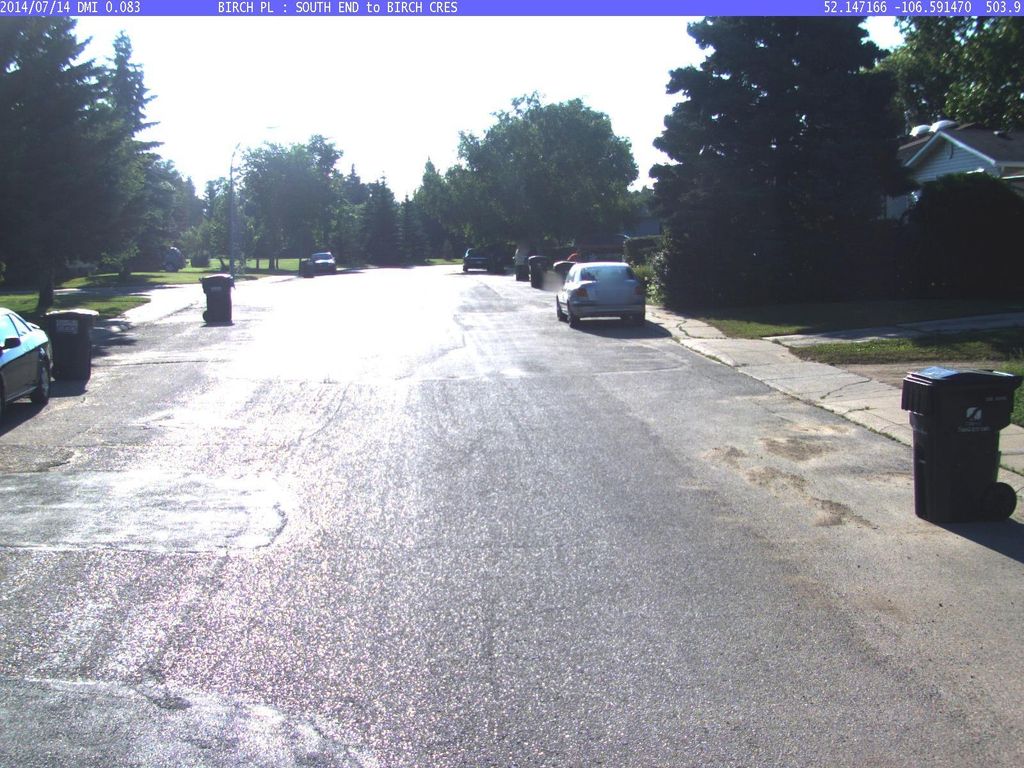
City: saskatoon